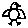
Label: bird